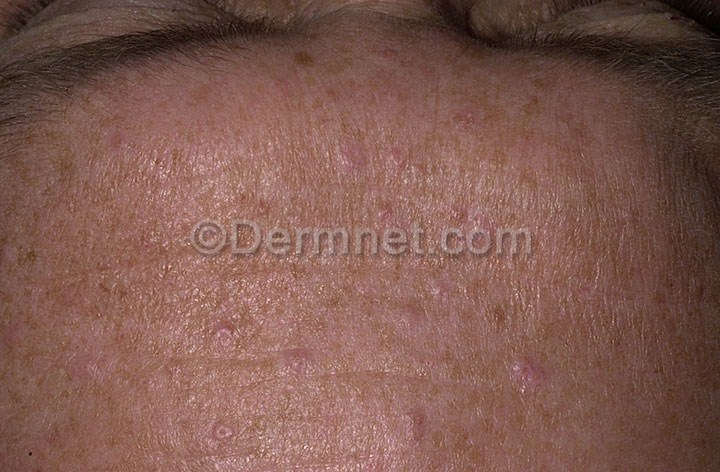
Disease: Seborrheic Keratoses and other Benign Tumors